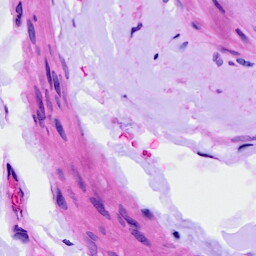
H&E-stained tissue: Ovarian